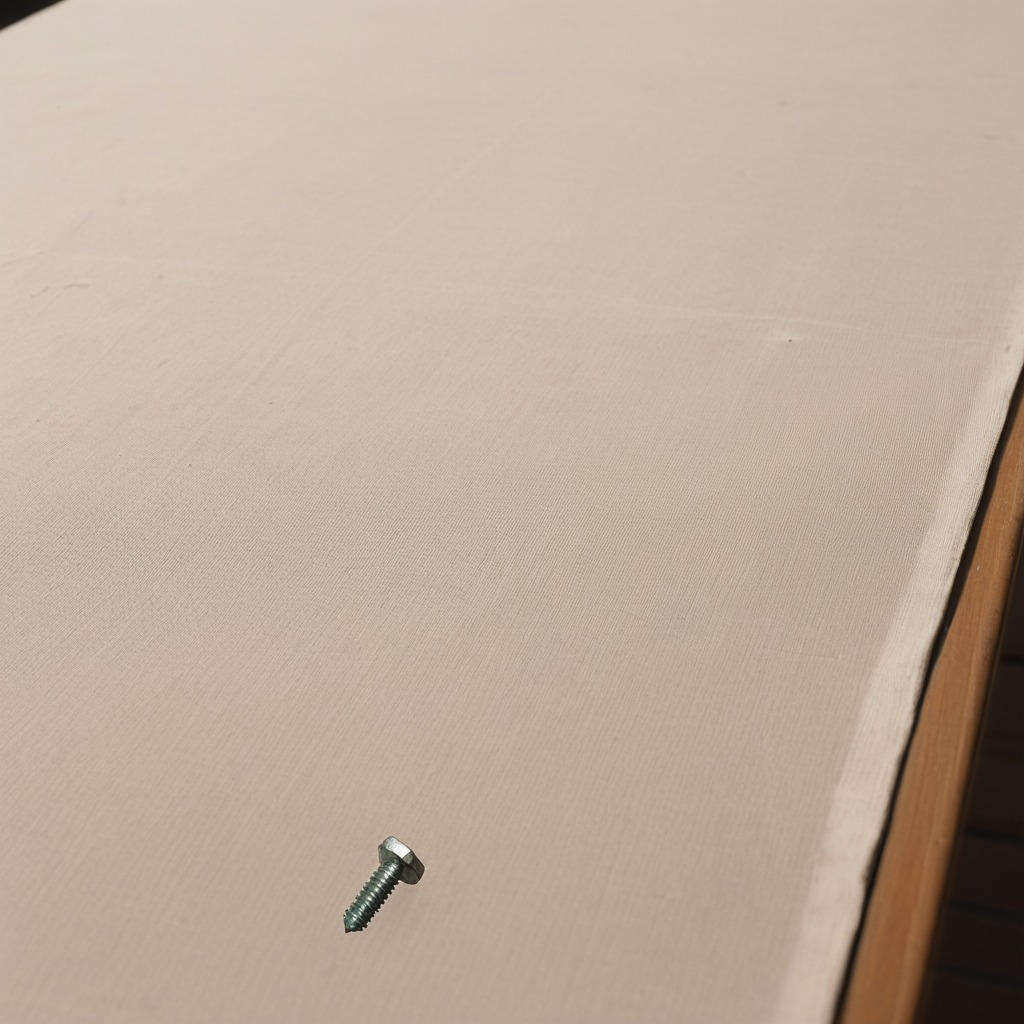
A metal screw is lying on a wooden table in an outdoor workshop during daytime bright natural light soft shadows worn but beneath the cloth.